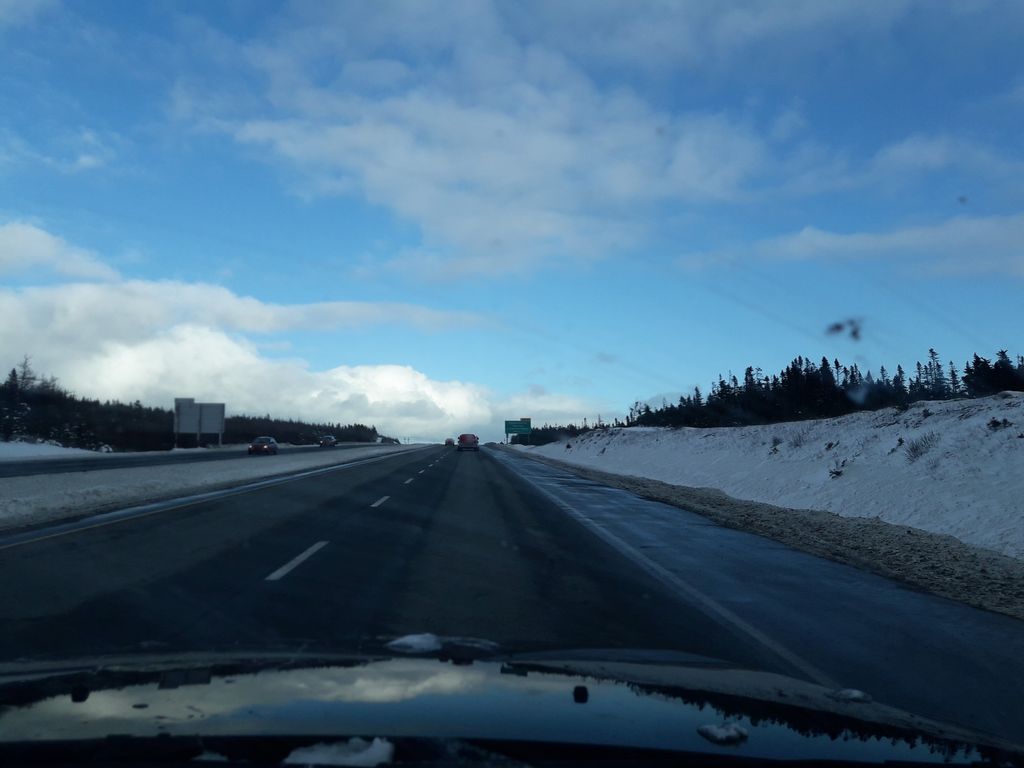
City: st_johns